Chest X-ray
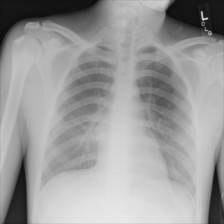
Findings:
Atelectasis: negative
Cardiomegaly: negative
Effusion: negative
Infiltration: negative
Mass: positive
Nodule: negative
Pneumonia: negative
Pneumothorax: negative
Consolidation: negative
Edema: negative
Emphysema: negative
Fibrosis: negative
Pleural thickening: negative
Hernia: negative